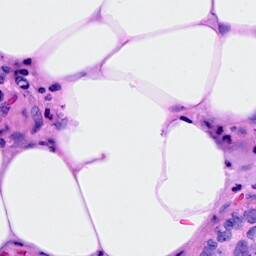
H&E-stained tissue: Breast